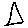
Label: triangle